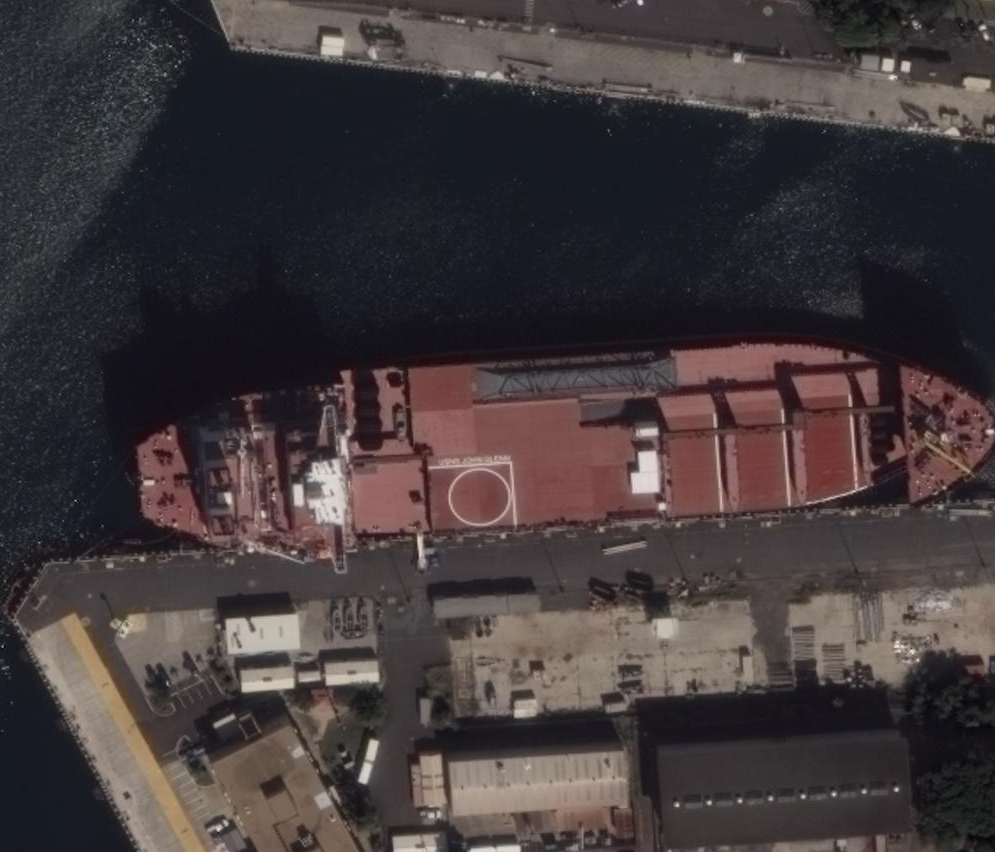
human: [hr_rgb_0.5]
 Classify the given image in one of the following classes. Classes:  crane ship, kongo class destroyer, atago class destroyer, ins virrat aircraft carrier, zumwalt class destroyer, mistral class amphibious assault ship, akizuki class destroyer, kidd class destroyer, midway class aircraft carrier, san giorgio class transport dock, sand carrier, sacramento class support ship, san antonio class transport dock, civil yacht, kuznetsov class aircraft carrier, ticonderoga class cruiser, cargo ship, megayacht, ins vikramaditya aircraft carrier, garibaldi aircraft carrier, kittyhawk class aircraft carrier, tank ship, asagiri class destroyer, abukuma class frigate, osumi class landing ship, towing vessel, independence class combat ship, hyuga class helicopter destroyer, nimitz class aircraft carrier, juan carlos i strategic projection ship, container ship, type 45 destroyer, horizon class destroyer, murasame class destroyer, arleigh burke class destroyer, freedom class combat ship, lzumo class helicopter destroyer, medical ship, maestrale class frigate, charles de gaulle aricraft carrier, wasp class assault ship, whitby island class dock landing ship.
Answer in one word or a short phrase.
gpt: Cargo ship